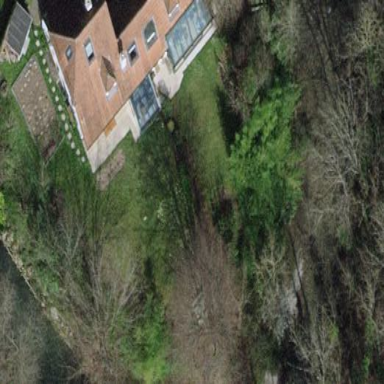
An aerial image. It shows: Garden enclosed by fence.